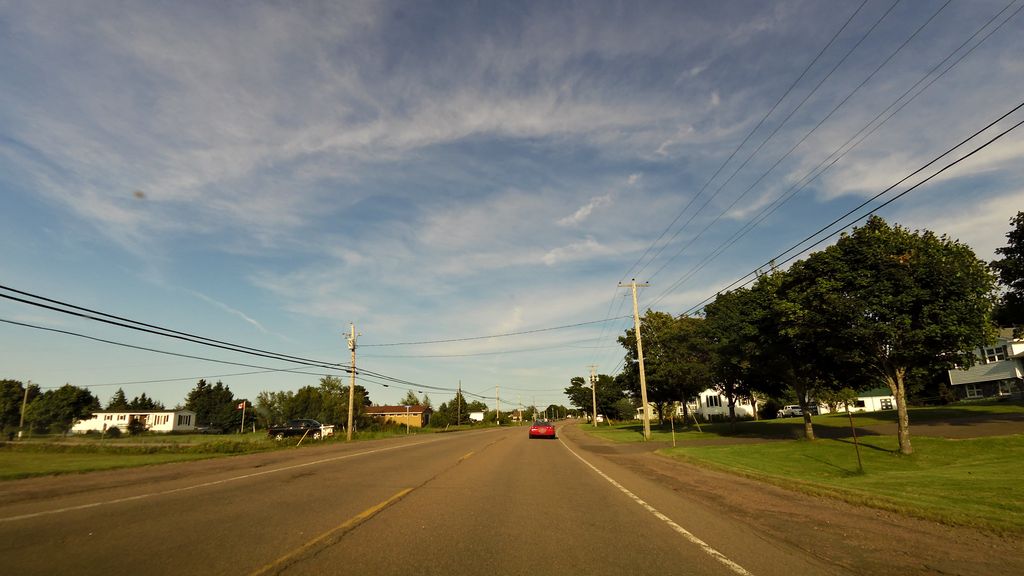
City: charlottetown